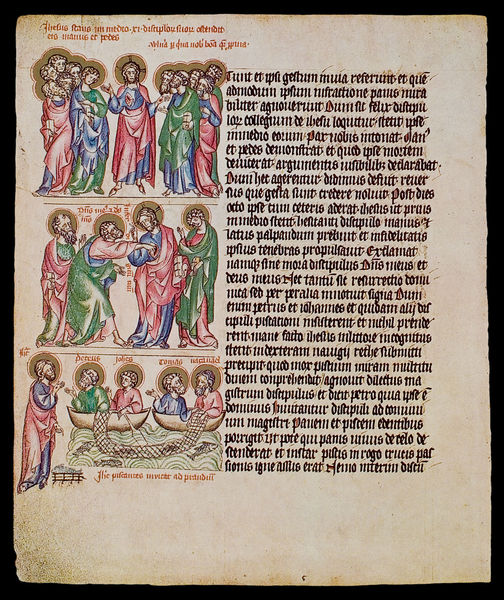
Titel: Passional der Kunigunde von Böhmen
Institution: Prag, Nationalbibliothek
Schlagwörter: blau, wasser, grün, see, männer, rot, malerei, bibel, neues testament, gold, boot, boote, schiffe, schrift, bilder, fischer, thomas, buch, seite, text, buchseite, prediger, heiligenschein, nimbus, gotisch, christus, jesus, heilige, jünger, miniatur, petrus, netz, handschrift, fische, latein, fischfang, apostel, wunder, buchmalerei, spalte, nimben, manuskript, seie, heilgenscheine